Question: I am loading data via Socket.io and, then wrap it in some HTML, then parse it with a DOMParser, add it to my container but '<br>' just get ignored.
This is the container:

While this is the source code
'''
<div webm-query="Lina.httpd.Access" webm-display="<span>%v</span><br />">
<span>212.142.132.240: GET / HTTP/1.1 -> 200</span><br></br>
<span>212.142.132.240: GET / HTTP/1.1 -> 200</span><br></br>
<span>212.142.132.240: GET / HTTP/1.1 -> 200</span><br></br>
<span>212.142.132.240: GET / HTTP/1.1 -> 200</span><br></br>
<span>212.142.132.240: GET / HTTP/1.1 -> 200</span><br></br>
<span>212.142.132.240: GET / HTTP/1.1 -> 200</span><br></br>
<span>212.142.132.240: GET / HTTP/1.1 -> 200</span><br></br>
<span>212.142.132.240: GET / HTTP/1.1 -> 200</span><br></br>
<span>212.142.132.240: GET / HTTP/1.1 -> 200</span><br></br>
<span>212.142.132.240: GET / HTTP/1.1 -> 200</span><br></br>
<span>212.142.132.240: GET / HTTP/1.1 -> 200</span><br></br>
<span>212.142.132.240: GET / HTTP/1.1 -> 200</span><br></br>
</div>
'''
Generated via
'''
var data = ((Properties.Modifier && webm.Modifier[Properties.Modifier]) ?
webm.Modifier<URL>;
var html = (Properties.Display) ? "<div>"+replaceAll("'", """, replaceAll("%k", Query, replaceAll("%v",data, roperties.Display)))+"</div>" :data;
return htmlString = (Properties.Display) ? new DOMParser().parseFromString(html, "text/xml") : data;
'''
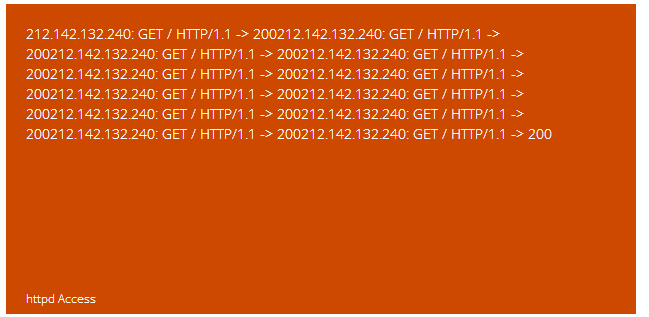
Answer: The '<br>' tag is self-closing I believe, so you should not do '<br></br>' but should do '<br />'.